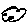
Label: cloud